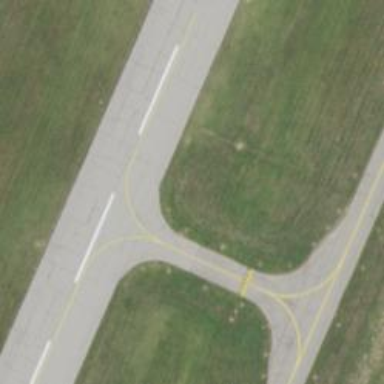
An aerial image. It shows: Image of taxiway at airport.